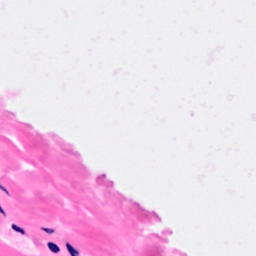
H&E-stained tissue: Breast